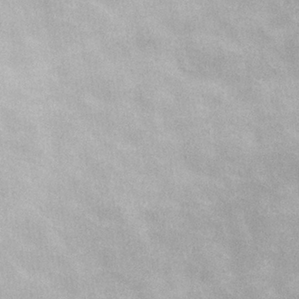
Label: frost